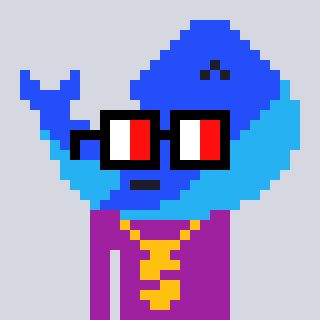
a pixel art character with square glasses with black frames and red eyes, a whale-shaped head and a magenta-colored body on a cool background